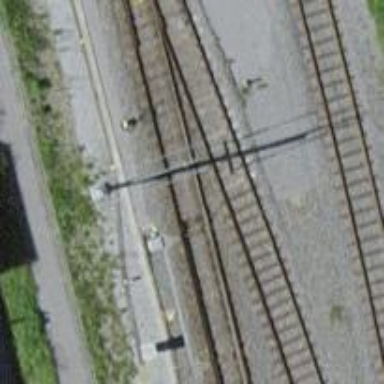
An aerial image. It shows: Railway switch.